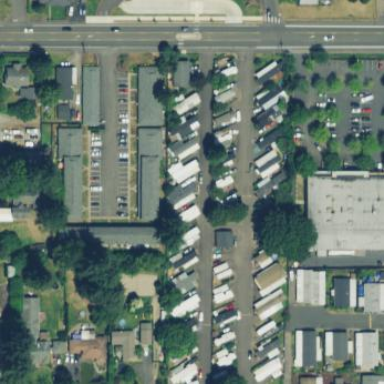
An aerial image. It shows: Residential area known as trailer park.